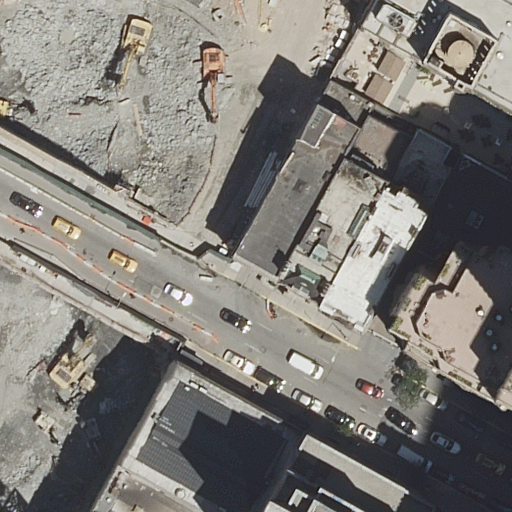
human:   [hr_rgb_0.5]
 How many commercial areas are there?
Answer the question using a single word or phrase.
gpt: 0

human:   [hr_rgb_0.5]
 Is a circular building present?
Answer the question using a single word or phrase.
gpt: no

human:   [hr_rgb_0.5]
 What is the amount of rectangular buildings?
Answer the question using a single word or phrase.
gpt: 9

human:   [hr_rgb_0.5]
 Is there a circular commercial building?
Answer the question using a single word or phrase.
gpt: no

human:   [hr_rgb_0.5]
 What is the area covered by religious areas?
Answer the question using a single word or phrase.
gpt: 0m2

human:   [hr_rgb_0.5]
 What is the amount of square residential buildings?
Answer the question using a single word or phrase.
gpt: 0

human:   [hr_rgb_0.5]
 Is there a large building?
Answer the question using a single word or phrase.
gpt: yes

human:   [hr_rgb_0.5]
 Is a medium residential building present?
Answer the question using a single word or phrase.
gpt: yes

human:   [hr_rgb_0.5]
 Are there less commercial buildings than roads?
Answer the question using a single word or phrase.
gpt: yes

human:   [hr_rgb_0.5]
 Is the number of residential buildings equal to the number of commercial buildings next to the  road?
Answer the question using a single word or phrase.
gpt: no

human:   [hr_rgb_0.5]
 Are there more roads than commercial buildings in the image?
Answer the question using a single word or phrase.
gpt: yes

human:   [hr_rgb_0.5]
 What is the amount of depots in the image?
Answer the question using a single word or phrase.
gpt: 0

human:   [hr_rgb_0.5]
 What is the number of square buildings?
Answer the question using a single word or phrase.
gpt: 0

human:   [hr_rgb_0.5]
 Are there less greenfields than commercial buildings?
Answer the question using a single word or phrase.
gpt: no

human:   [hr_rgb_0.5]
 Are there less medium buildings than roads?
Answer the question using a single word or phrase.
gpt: no

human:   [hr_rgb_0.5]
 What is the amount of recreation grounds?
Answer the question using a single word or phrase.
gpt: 0

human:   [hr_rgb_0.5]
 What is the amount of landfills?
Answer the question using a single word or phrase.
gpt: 0

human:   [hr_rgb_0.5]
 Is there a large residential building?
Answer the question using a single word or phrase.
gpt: yes

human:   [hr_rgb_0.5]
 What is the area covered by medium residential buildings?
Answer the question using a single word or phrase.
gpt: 1475m2

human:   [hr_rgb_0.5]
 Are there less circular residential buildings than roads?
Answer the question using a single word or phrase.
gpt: yes

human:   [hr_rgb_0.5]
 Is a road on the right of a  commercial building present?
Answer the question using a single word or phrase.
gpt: no

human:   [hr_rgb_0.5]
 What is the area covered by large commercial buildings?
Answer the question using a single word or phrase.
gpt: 0m2

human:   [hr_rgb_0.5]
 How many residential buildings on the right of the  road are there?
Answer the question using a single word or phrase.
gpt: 5

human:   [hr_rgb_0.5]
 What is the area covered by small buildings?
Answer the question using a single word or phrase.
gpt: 23m2

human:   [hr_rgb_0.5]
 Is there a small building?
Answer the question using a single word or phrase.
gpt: yes

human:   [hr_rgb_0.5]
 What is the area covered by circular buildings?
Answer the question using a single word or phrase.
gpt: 0m2

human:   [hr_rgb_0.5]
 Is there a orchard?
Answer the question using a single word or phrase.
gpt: no

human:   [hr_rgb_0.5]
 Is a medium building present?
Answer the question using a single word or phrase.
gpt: yes

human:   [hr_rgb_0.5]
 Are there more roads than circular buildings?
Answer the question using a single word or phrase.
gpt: yes

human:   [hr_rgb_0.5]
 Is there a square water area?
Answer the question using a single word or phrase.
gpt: no

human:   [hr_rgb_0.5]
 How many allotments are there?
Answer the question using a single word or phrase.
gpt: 0

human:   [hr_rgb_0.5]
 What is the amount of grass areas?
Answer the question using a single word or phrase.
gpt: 0

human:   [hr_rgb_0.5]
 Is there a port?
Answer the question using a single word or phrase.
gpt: no

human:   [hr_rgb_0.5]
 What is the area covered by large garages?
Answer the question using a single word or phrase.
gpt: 0m2

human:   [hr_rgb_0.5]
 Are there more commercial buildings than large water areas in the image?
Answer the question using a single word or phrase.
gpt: no

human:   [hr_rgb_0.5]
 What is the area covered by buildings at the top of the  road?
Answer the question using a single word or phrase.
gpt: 1326m2